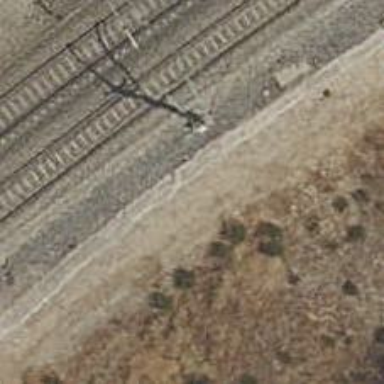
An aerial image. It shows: Tunnel with electric contact lines. This tunnel serves as yard.